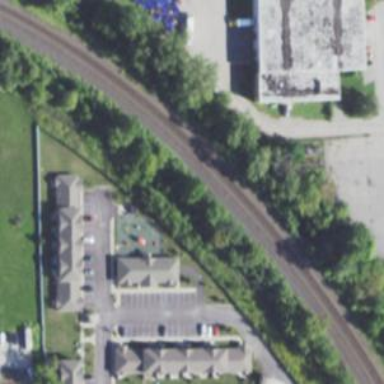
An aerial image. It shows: Railway tracks on embankment.